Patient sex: M
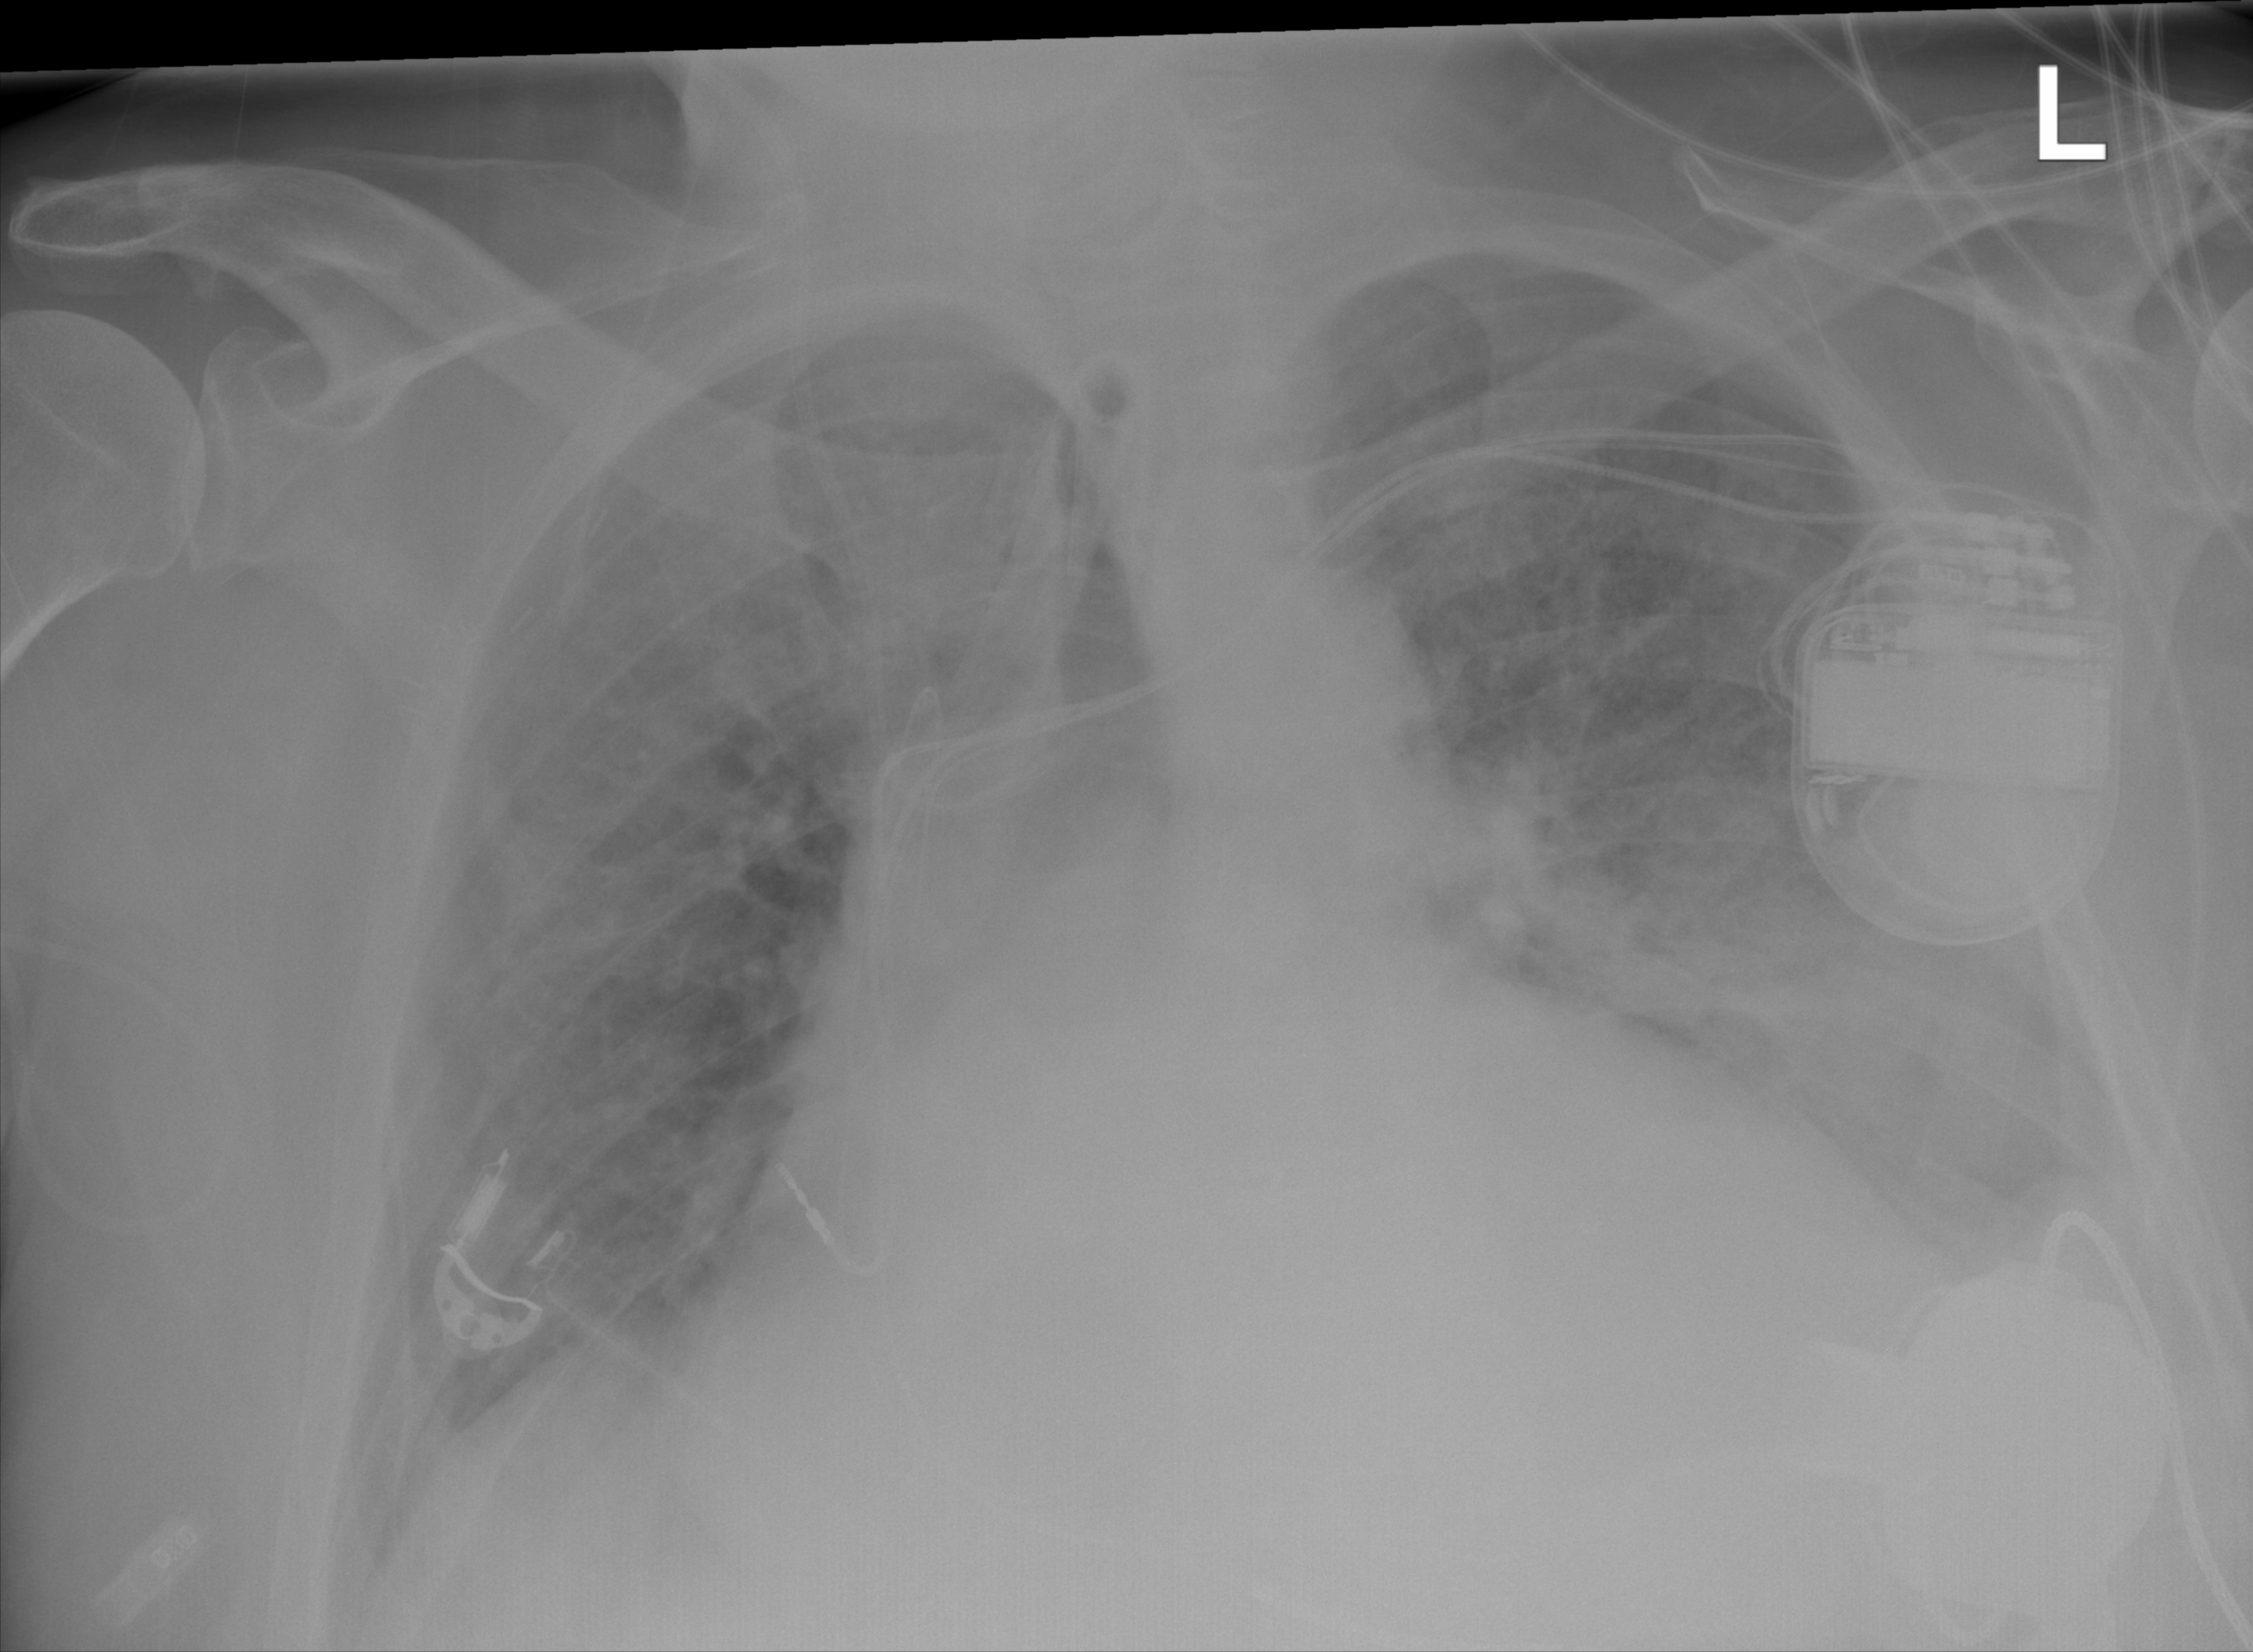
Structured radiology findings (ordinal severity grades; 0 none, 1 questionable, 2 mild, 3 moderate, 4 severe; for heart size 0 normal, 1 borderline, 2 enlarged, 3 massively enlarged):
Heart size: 3
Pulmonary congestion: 3
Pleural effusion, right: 2
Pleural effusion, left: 2
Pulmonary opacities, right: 2
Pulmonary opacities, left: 4
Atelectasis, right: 2
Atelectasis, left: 4